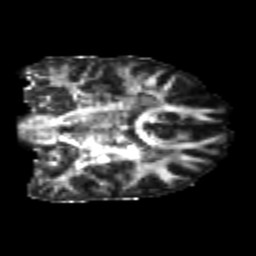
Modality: FA
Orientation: coronal
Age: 24
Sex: male
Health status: healthy
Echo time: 0.074 s